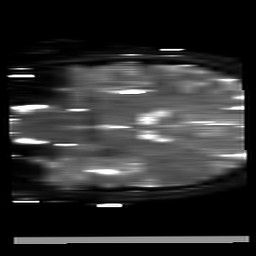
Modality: T2starmap
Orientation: coronal
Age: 63
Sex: male
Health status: ill